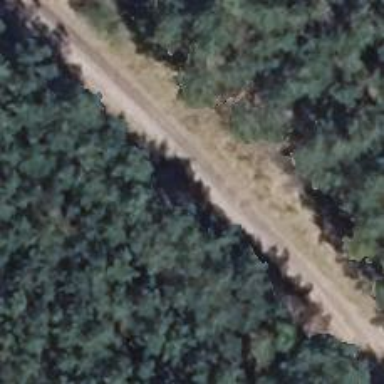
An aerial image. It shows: Dirt track road with grade3 tracktype.